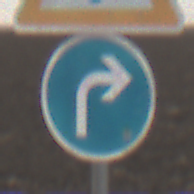
Verkehrszeichen: VorgeschriebeneFahrtrichtungRechts
Zusatzzeichen oben: Lichtzeichenanlage
Umgebung: Outdoor, Nature
Tageszeit: MorningAfternoon
Wetter: Overcast
Licht: Natural
Jahreszeit: NotSpecified
Kontrast: LowContrast